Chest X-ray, PA view. Patient: 46 years old, sex M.
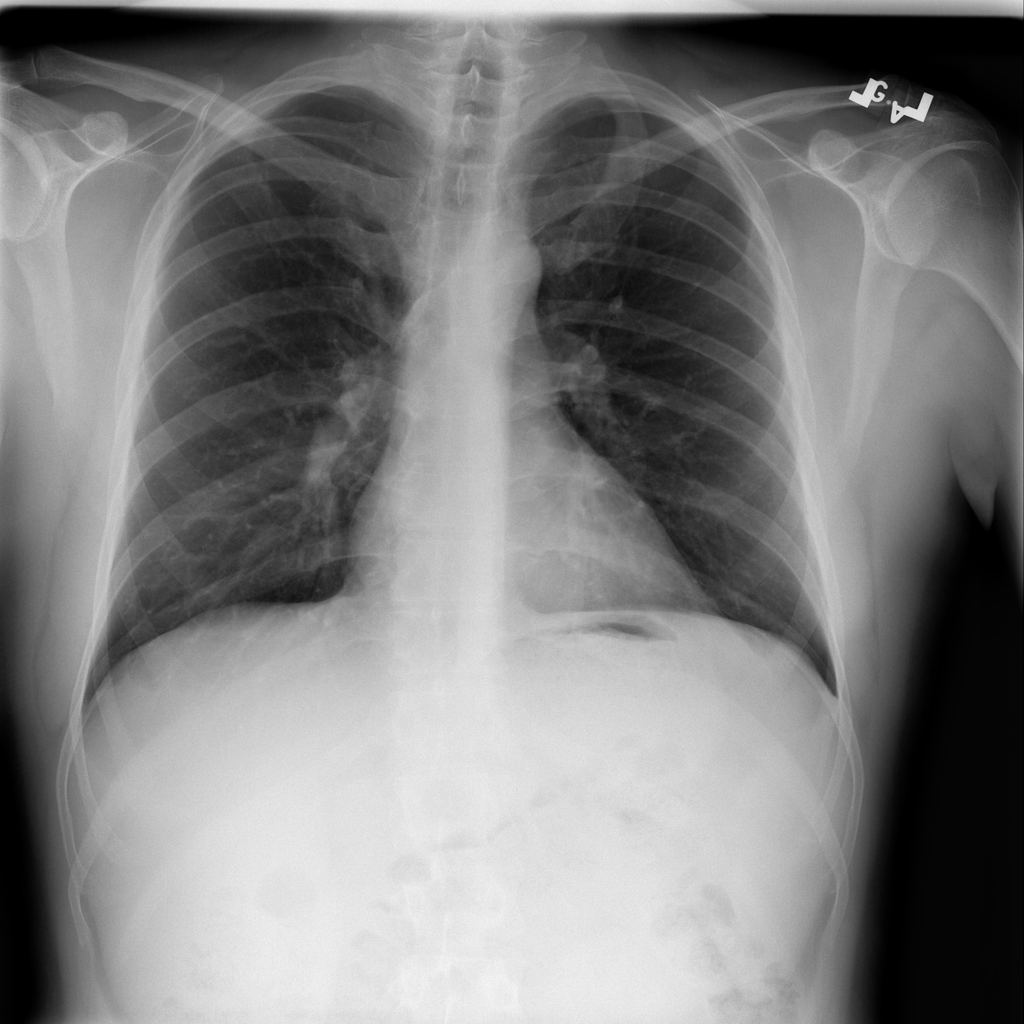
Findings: No Finding